Question: For my school project I am allowed to choose a topic that is based on work we've been doing for the past two years. I chose web development. I'm creating site that simply collates various resources relevant to the subject matter, and that's easy.
The only issue I'm running into is centering elements when there is a navbar on the side.
For example, I'm trying to include this image of 'Brackets' on the homepage, but when I want to center it, it centers relative to screen and not relative to the container.

(The arrows point to where I'm trying to center things from)
Link to <URL>
'''
.navbar-fixed-left {
width: 140px;
position: fixed;
border-radius: 0;
height: 100%;
}
.navbar-fixed-left .navbar-nav > li {
float: none;
/* Cancel default li float: left */
width: 139px;
}
.navbar-fixed-left + .container {
padding-left: 160px;
}
/* On using dropdown menu (To right shift popuped) */
.navbar-fixed-left .navbar-nav > li > .dropdown-menu {
margin-top: -50px;
margin-left: 140px;
}
.sidebarheader {
height: 35px;
border-radius: 1px;
border-bottom: 2px solid #9d9d9d;
}
.sidebaritem {
height: 35px;
}
body {
background-color: #fcfcfc;
}
.jumbotron {
margin-top: 20px;
}
'''
'''
<link href="https://cdnjs.cloudflare.com/ajax/libs/font-awesome/4.6.3/css/font-awesome.min.css" rel="stylesheet" />
<script src="https://cdnjs.cloudflare.com/ajax/libs/Chart.js/2.3.0/Chart.bundle.js"></script>
<link href="https://maxcdn.bootstrapcdn.com/bootstrap/3.3.7/css/bootstrap.min.css" rel="stylesheet" />
<div class="navbar navbar-inverse navbar-fixed-left">
<a class="navbar-brand" href="index"><i class="fa fa-code" aria-hidden="true"></i></a>
<ul class="nav navbar-nav">
<!-- HTML Section-->
<li class="sidebarheader"><a href="">HTML</a>
</li>
<li class="sidebaritem"><a href="">Basic Reference</a>
</li>
<li class="sidebaritem"><a href="">Bootstrap</a>
</li>
<li><a href="">Icons</a>
</li>
<!-- CSS Section-->
<li class="sidebarheader"><a href="">CSS</a>
</li>
<li class="sidebaritem"><a href="">Basic Reference</a>
</li>
<li class="sidebaritem"><a href="">Specificity</a>
</li>
<li class="sidebaritem"><a href="">Selectors</a>
</li>
<li class="sidebaritem"><a href="">Fonts</a>
</li>
<!-- Javascript Section-->
<li class="sidebarheader"><a href="">Javascript</a>
</li>
<li class="sidebaritem"><a href="">Basic Reference</a>
</li>
<li class="sidebaritem"><a href="">Plugins</a>
</li>
</ul>
</div>
<div class="container">
<div class="page-header">
<h1>Web Developer Reference</h1>
<p>A website containing information for web development.</p>
</div>
</div>
<img class="center-block" src="http://brackets.io/img/hero.png">
'''
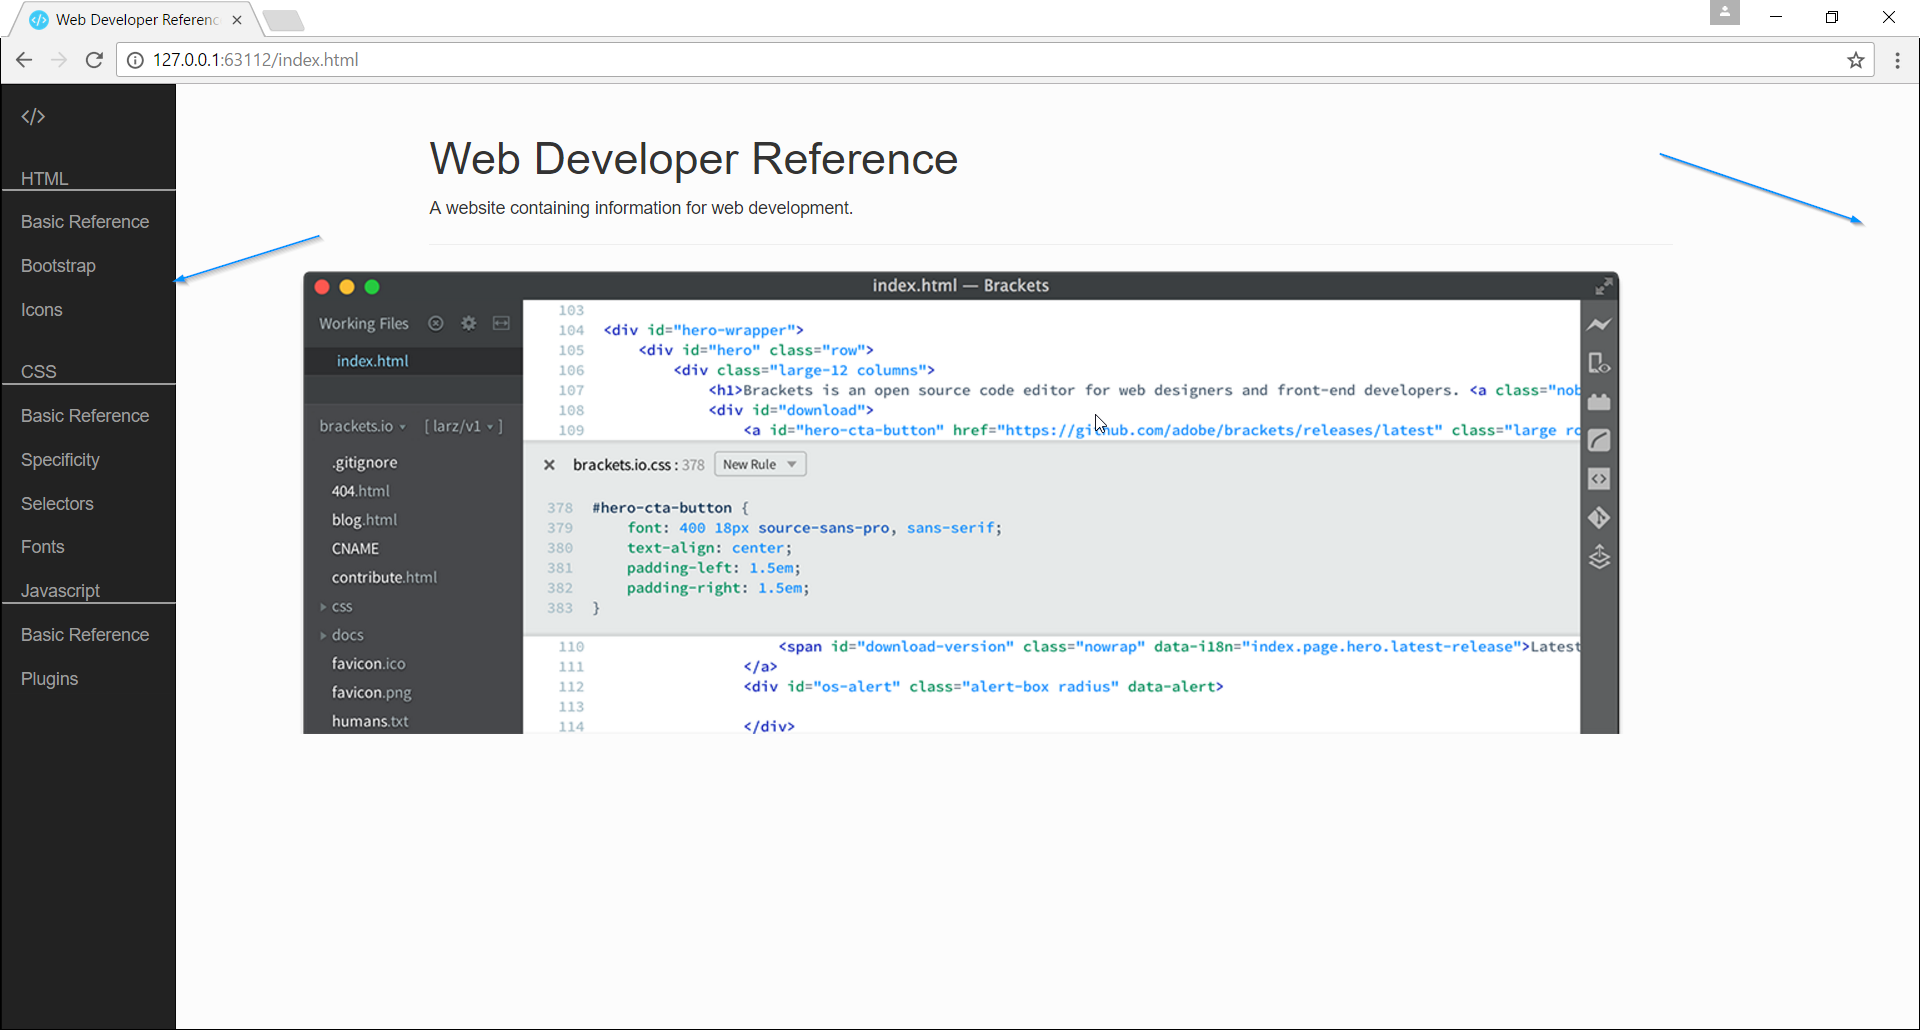
Answer: Otherwise you made a simple mistake, you did not include img tag to container. It is outside container element.
Here is the <URL>. I've noticed you have included margin in image itself. You don't need that margin.
'''
<div class="container">
<div class="page-header">
<h1>Web Developer Reference</h1>
<p>A website containing information for web development.</p>
</div>
<div class="page-content">
<img class="responsive" src="http://brackets.io/img/hero.png">
</div>
</div>
'''
EDIT: I've made some other adjustments to your code. I am not sure if you want that, but it works better. I've also added responsive image, that fits container every time.
'''
img.responsive {
width:100%;
height:auto;
}
'''